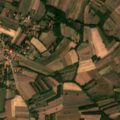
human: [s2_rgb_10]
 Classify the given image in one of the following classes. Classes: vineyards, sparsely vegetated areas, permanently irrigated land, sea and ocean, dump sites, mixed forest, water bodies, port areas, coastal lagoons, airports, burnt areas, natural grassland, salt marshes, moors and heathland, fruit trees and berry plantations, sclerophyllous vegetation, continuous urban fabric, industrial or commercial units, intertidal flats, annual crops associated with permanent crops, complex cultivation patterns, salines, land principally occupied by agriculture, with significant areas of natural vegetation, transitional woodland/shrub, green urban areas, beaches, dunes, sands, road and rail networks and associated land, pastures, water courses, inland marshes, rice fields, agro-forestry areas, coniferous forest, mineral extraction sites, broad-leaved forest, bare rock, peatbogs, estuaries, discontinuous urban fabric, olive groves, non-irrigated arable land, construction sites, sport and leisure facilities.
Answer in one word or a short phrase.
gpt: non-irrigated arable land, complex cultivation patterns, land principally occupied by agriculture, with significant areas of natural vegetation